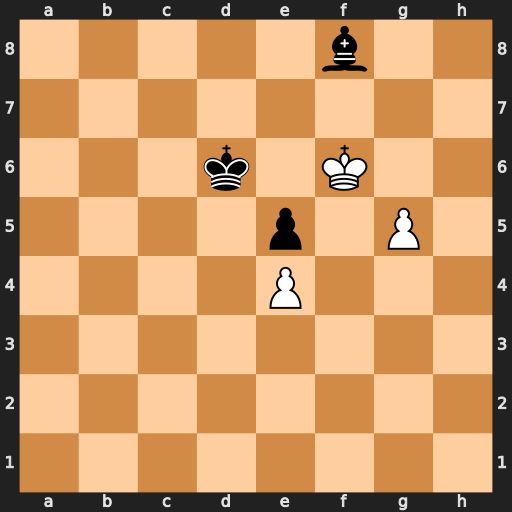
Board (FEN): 5b2/8/3k1K2/4p1P1/4P3/8/8/8
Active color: w
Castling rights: -
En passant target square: -
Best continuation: Kf7 Be7 g6 Bg5 g7